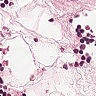
Metastatic tissue present: no